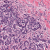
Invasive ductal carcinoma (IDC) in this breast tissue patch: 1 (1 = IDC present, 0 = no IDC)